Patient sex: M
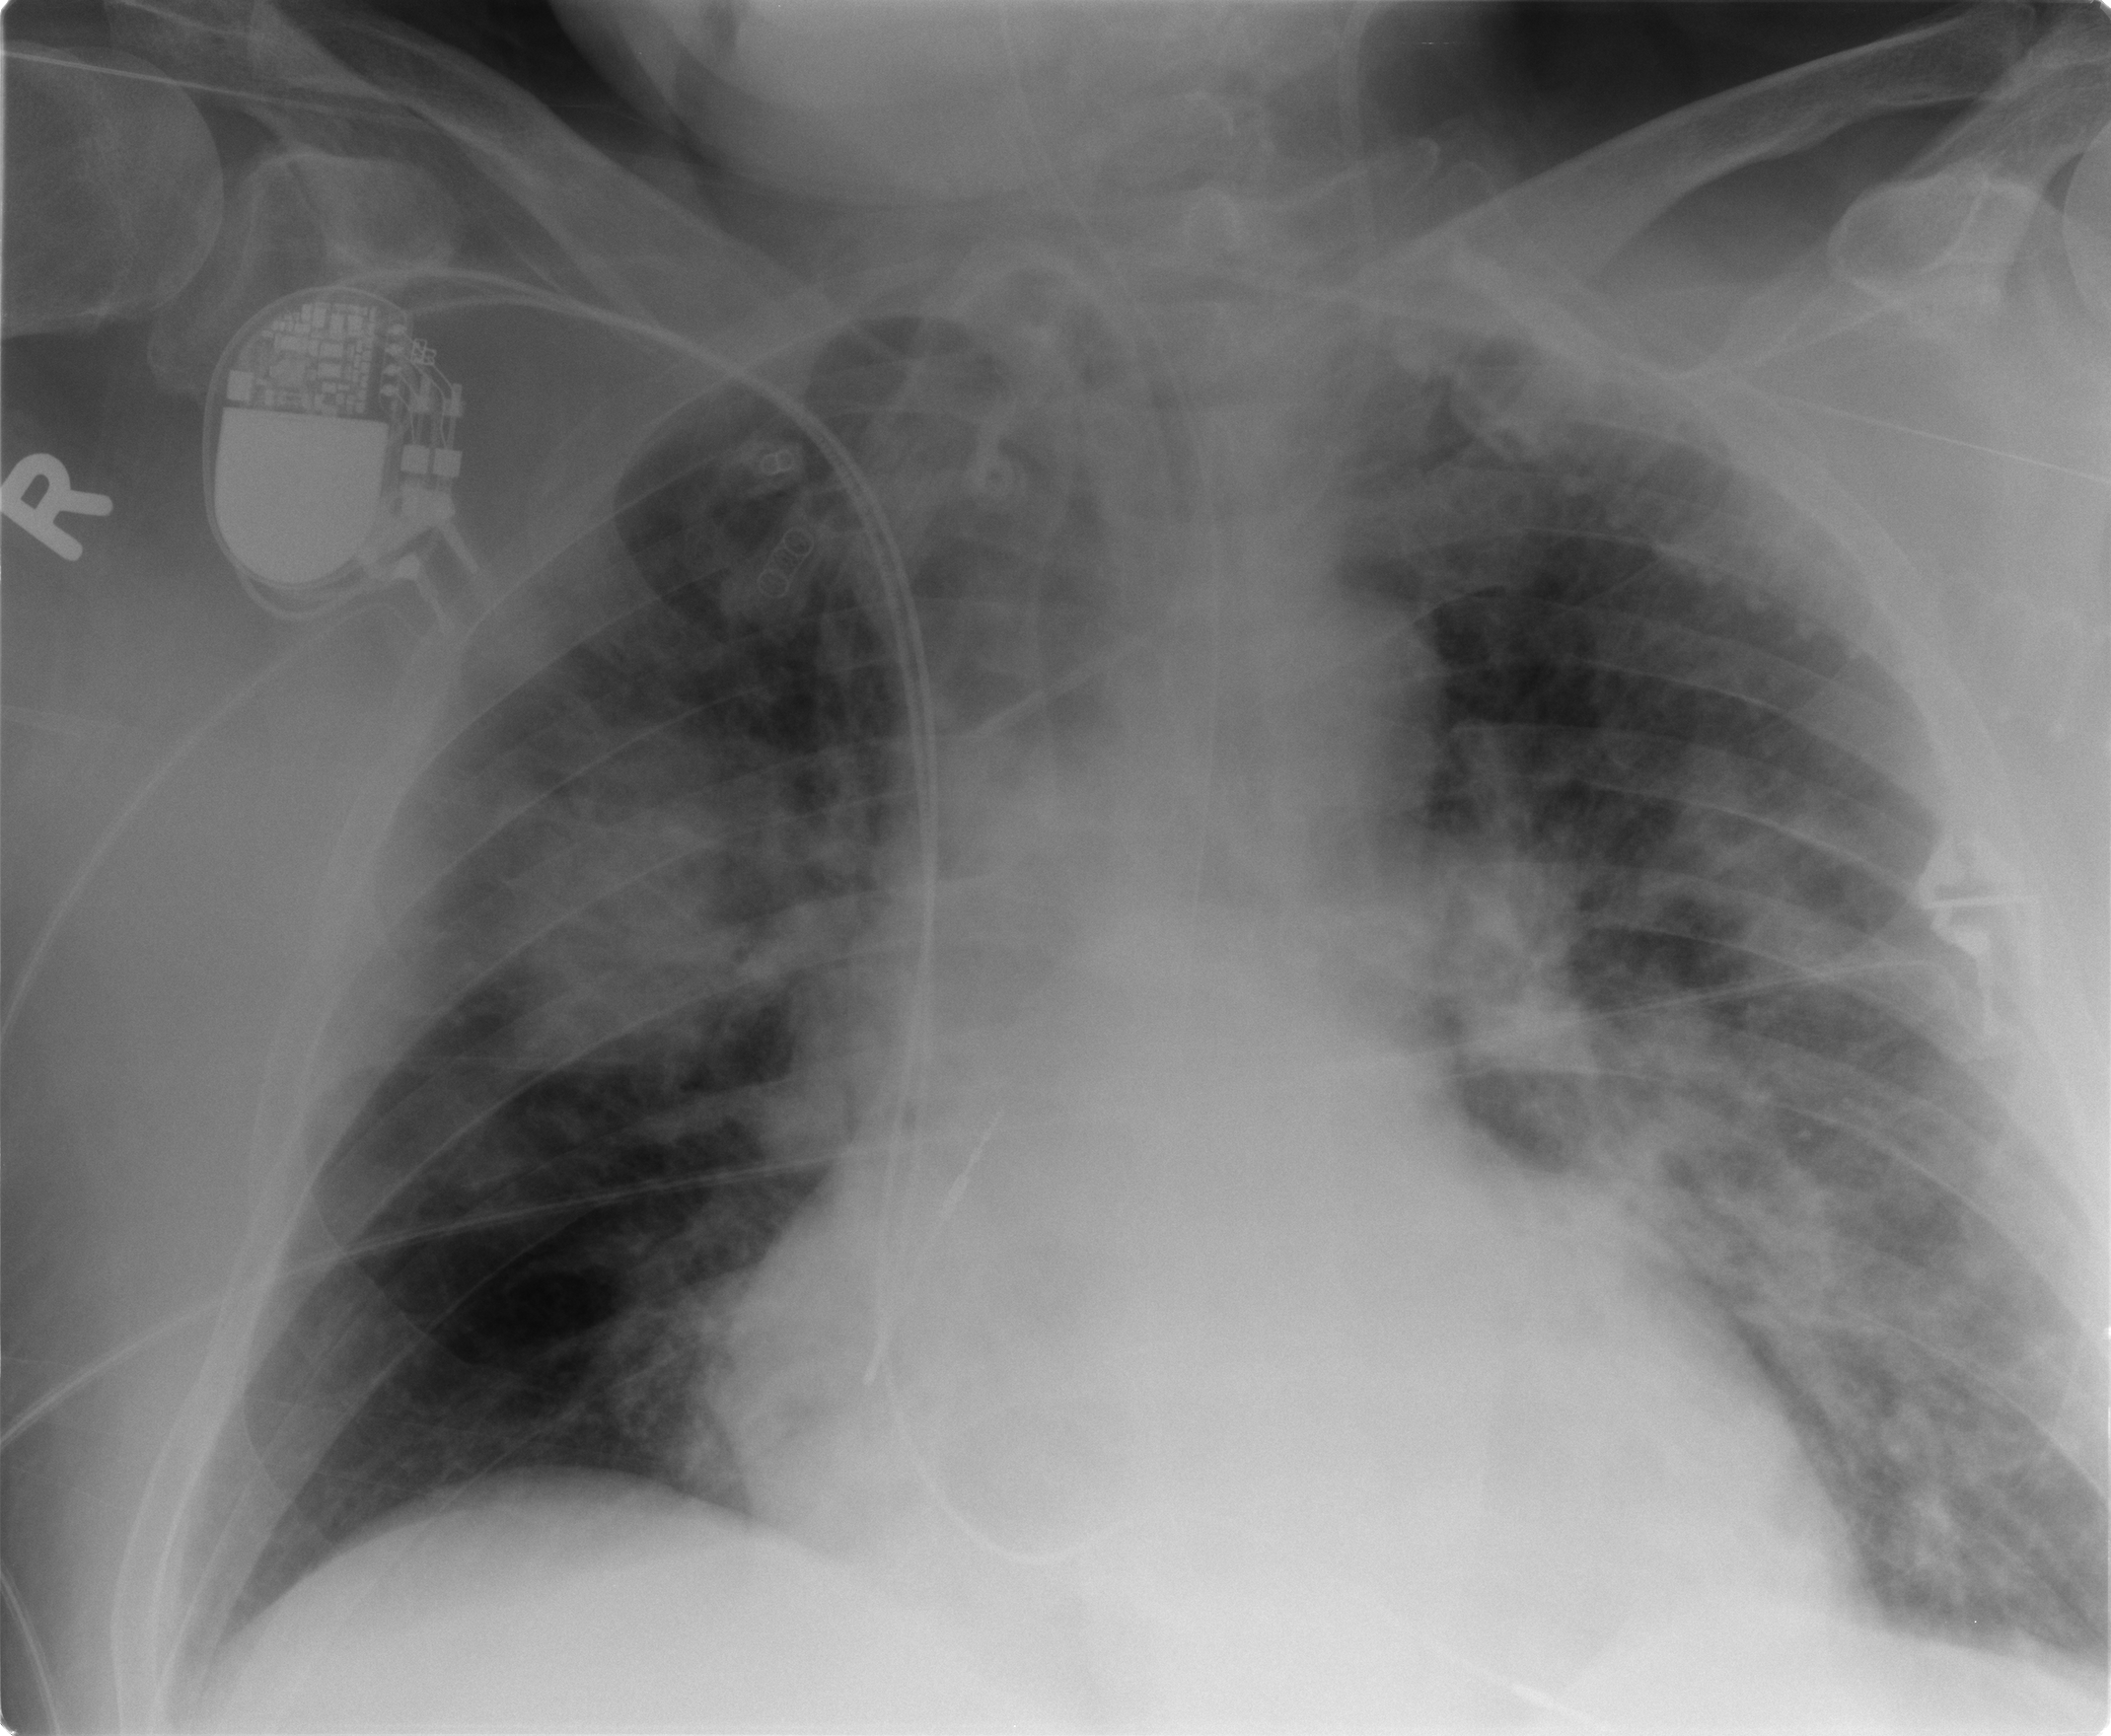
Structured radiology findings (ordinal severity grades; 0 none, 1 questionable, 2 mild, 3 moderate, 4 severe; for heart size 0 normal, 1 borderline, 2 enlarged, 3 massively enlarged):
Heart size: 2
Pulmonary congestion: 2
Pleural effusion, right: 0
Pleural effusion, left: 0
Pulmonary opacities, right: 3
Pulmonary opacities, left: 2
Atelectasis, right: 2
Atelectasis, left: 2